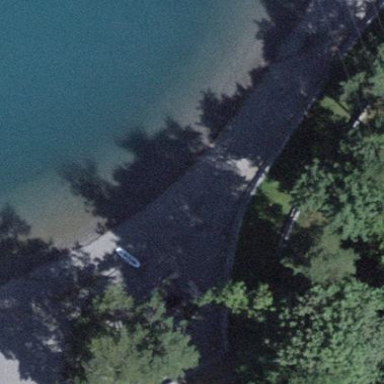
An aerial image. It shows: Beach area suitable for swimming.